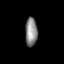
Tissue: lung
Cell type: Endothelial cells
Senescence score: 0.6173
Nuclear area (px): 345
Mean DAPI intensity: 135.38